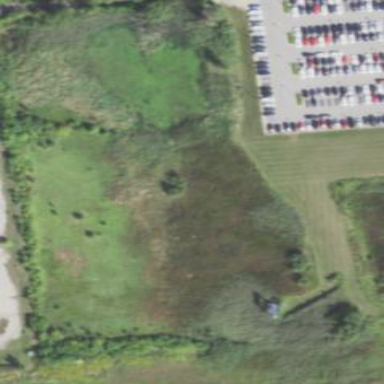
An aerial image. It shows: Marshy wetland area.